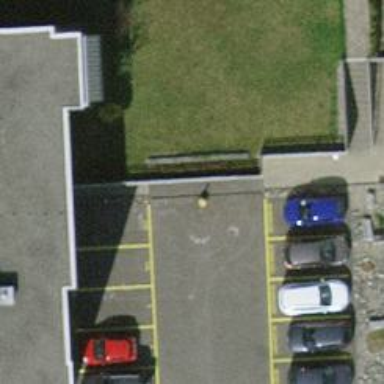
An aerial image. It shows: Parking entrance.